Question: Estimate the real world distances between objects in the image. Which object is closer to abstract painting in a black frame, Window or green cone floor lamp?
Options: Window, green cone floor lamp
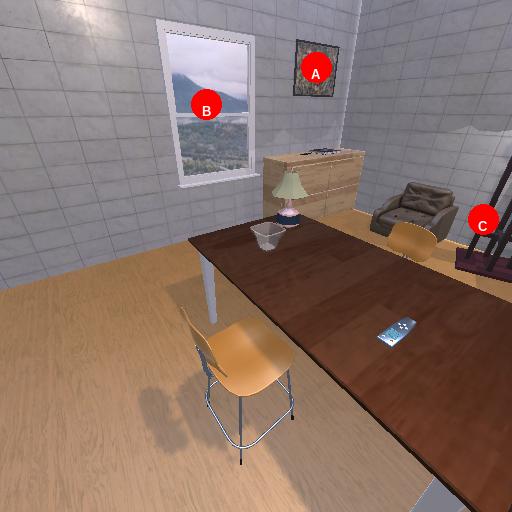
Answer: Window